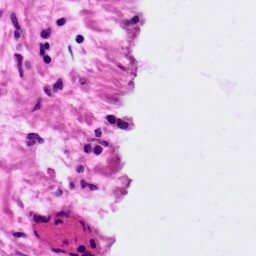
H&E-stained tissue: Ovarian